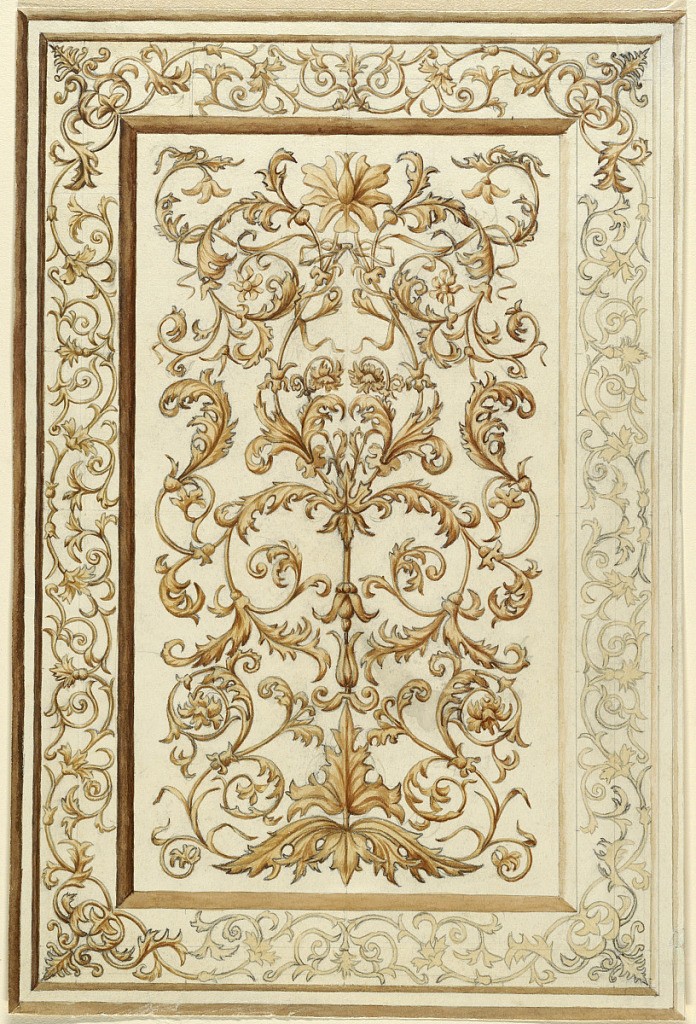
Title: Design for a Panel
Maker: Cooper Union Art School
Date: ca. 1895
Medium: Pencil and brown watercolor on paper
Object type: Print
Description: Vertical rectangle. Design for a carved or painted panel composed of a central leaf arabesque, and an outer border of a continuous leaf arabesque.